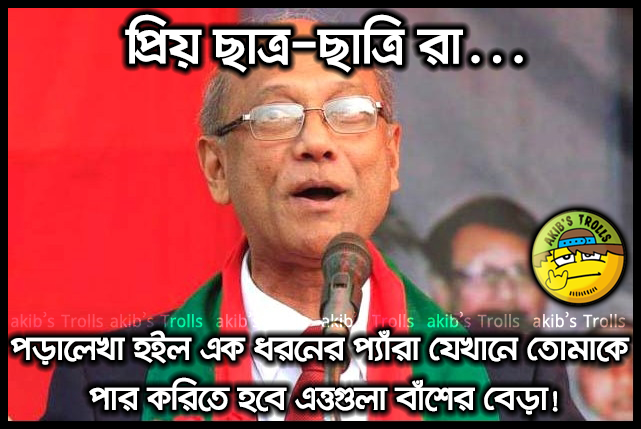
Caption: প্রিয় ছাত্র-ছাত্রি রা...পড়ালেখা হইল এক ধরনের প্যারা যেখানে তোমাকে পার করিতে হবে এত্তগুলা বাঁশের বেড়া
Label: non-hate